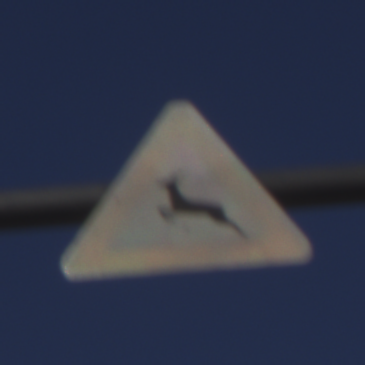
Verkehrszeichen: WildwechselRechts
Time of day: MorningAfternoon
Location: Outdoor (Nature)
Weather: Clear
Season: Winter
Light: Natural